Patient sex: M
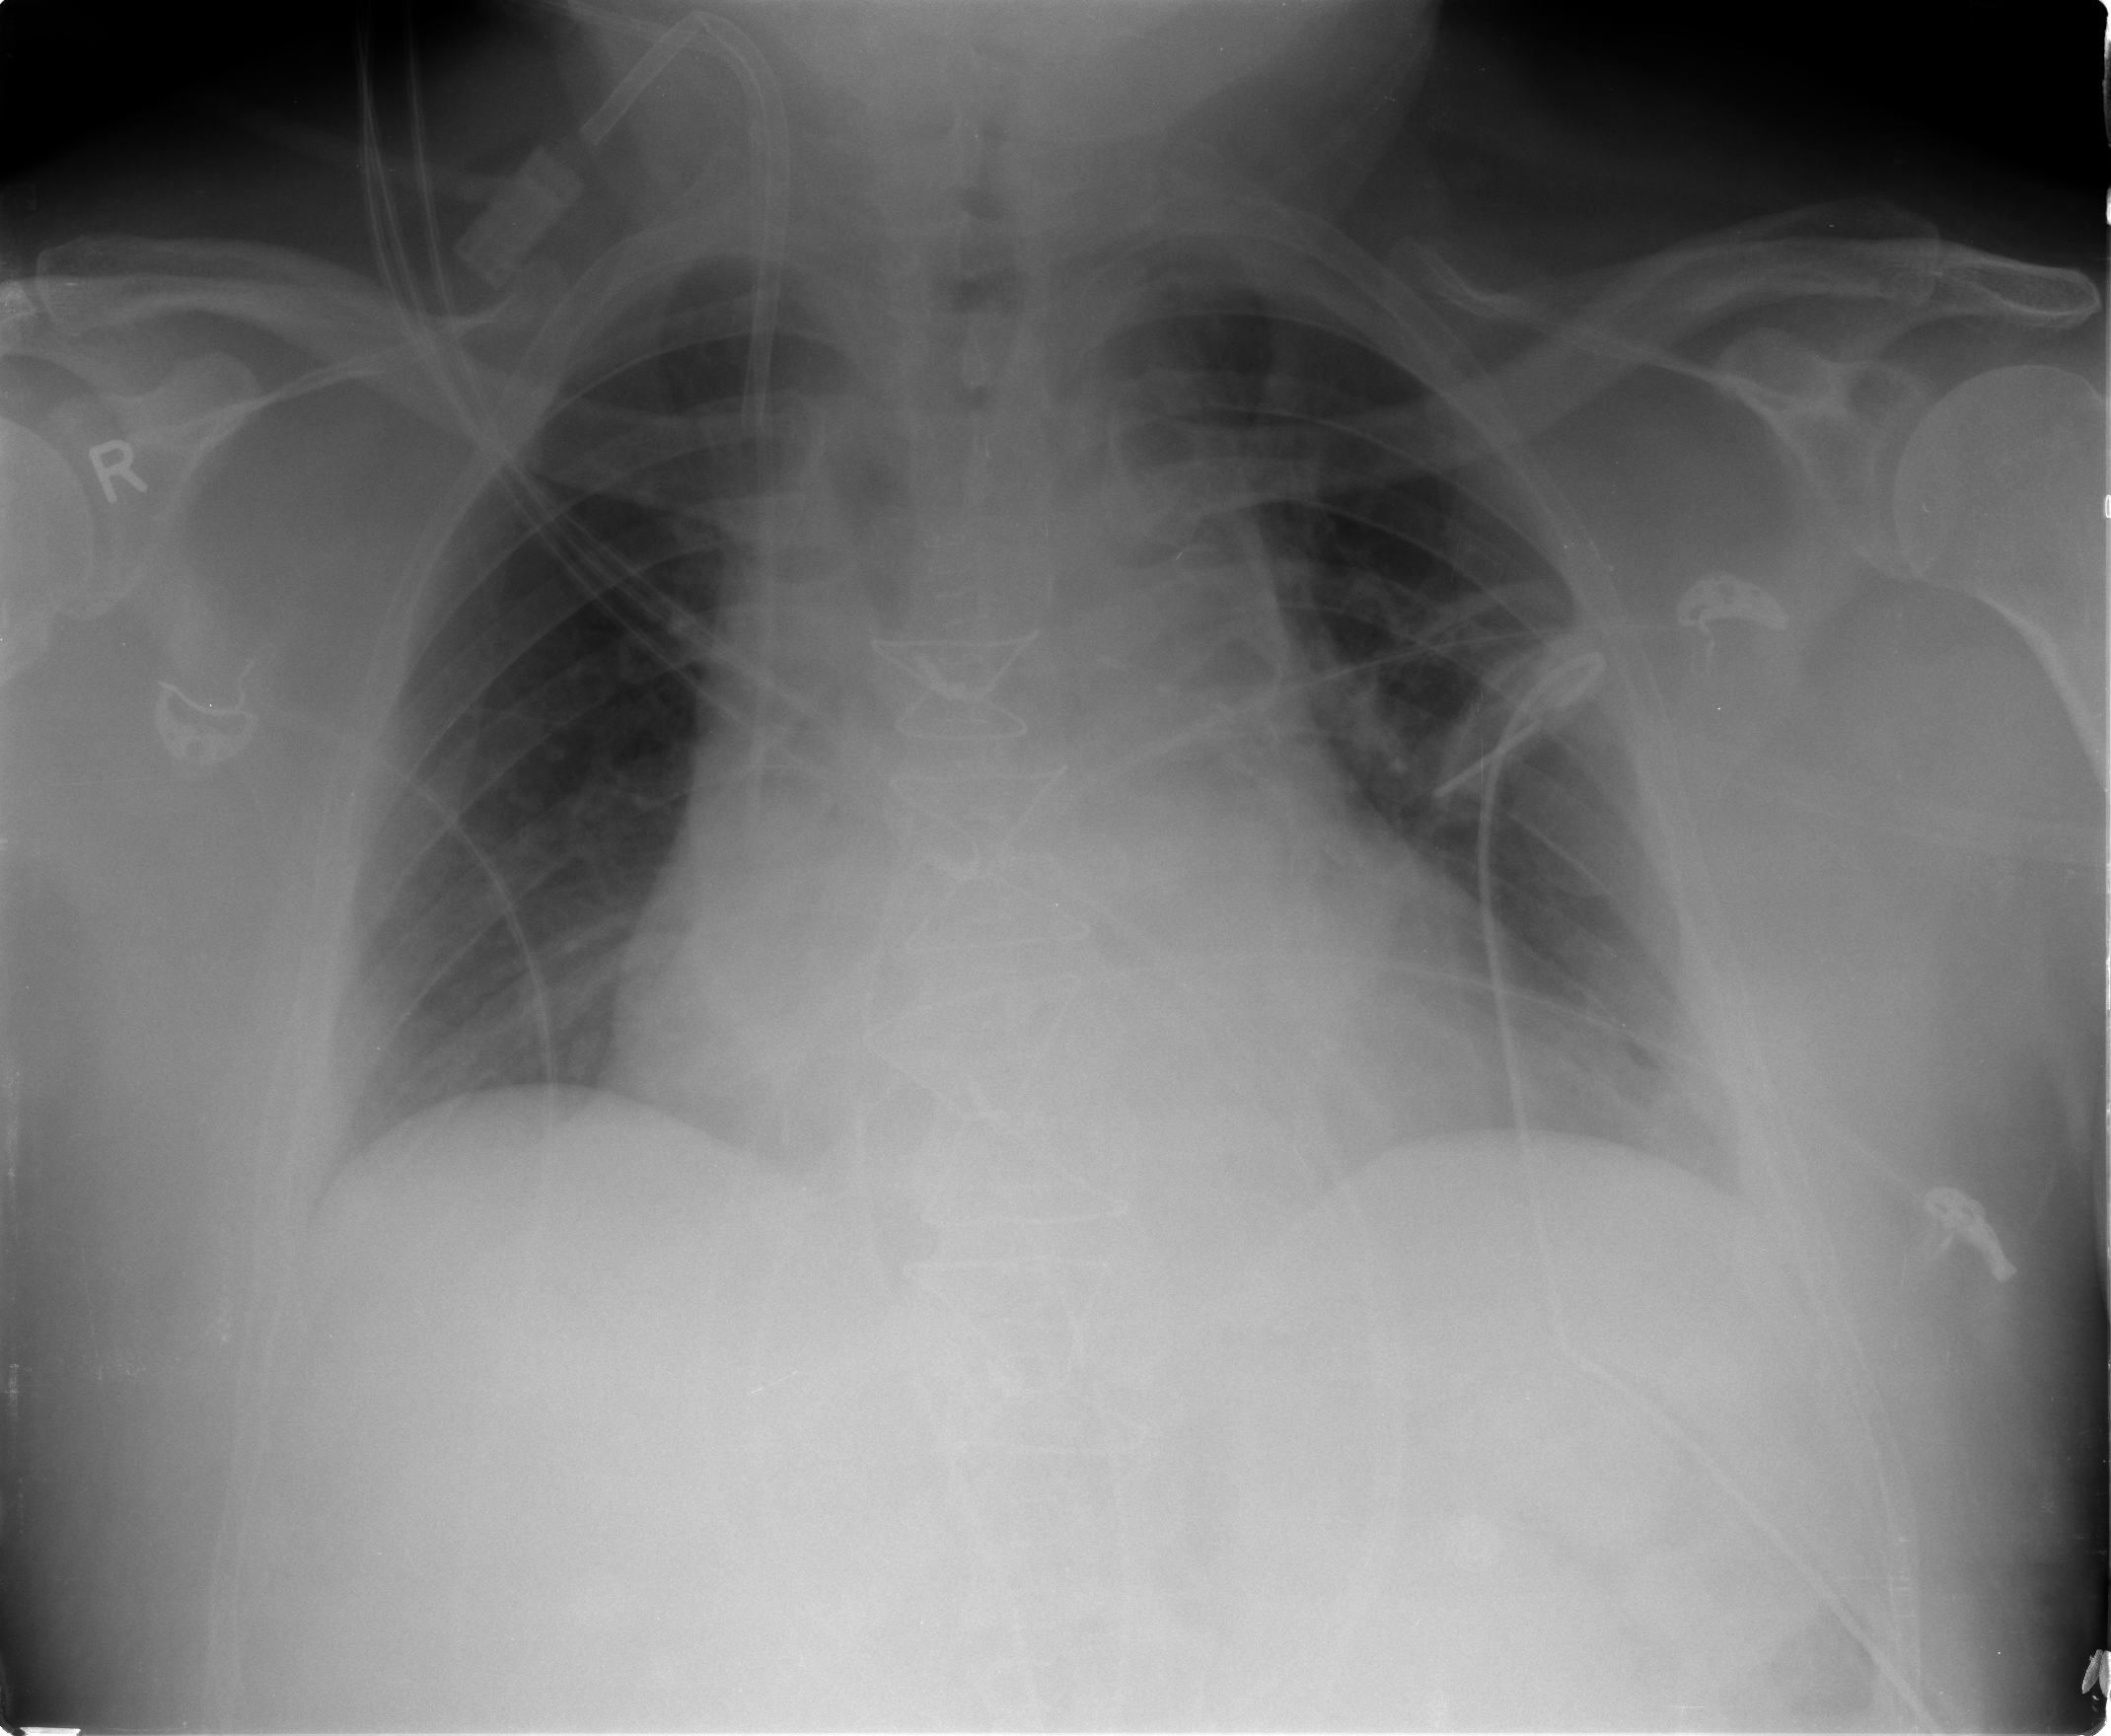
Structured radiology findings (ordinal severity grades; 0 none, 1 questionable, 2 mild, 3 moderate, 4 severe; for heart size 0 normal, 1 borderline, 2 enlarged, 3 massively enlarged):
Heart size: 2
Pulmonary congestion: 1
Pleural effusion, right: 0
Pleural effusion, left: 1
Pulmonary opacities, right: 0
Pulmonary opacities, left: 0
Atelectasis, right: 0
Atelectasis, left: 2